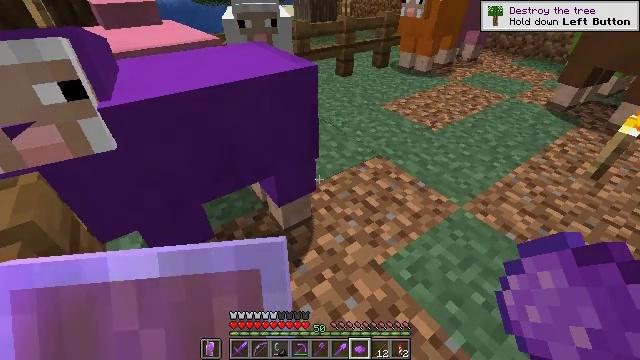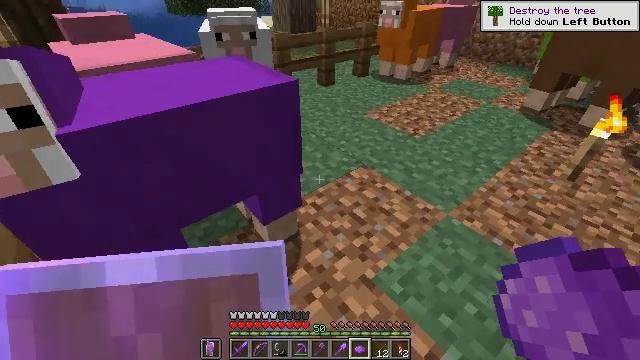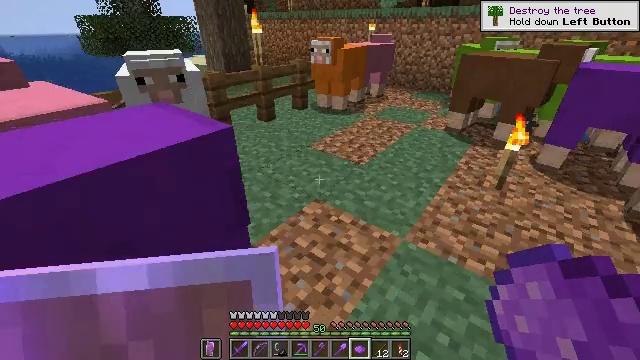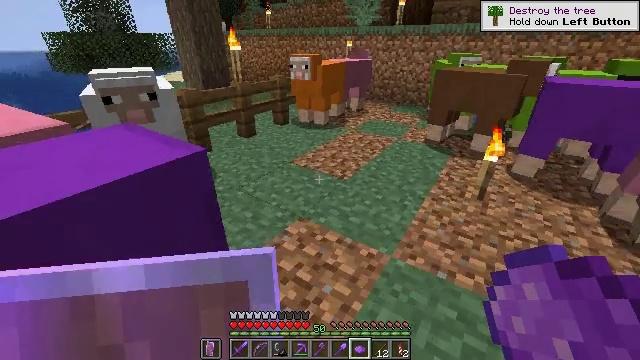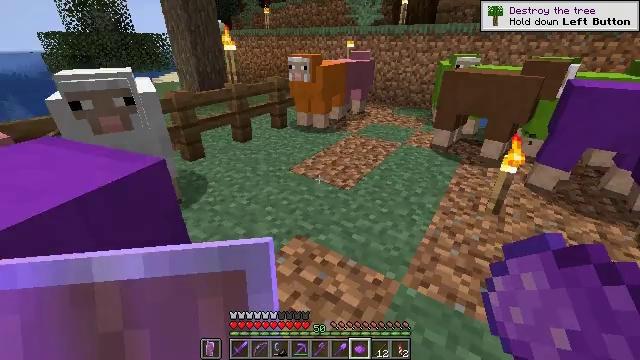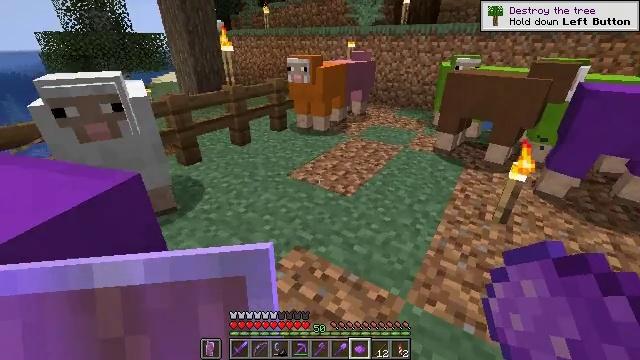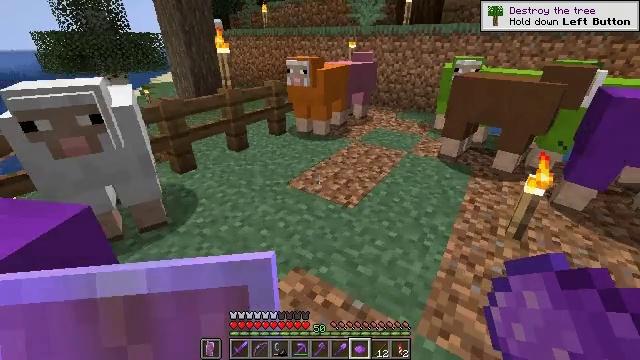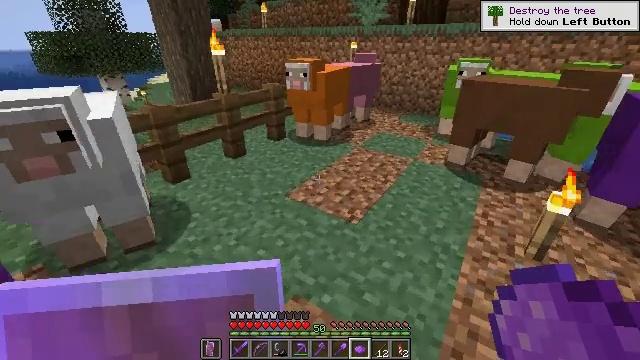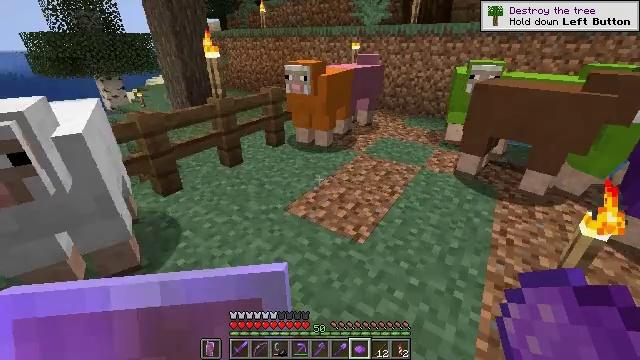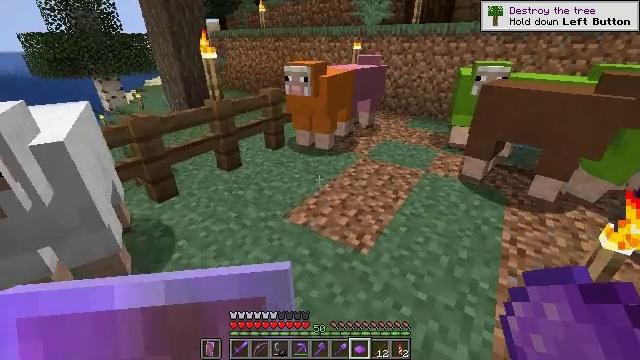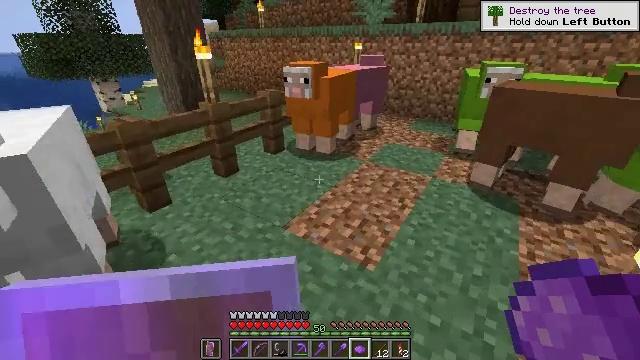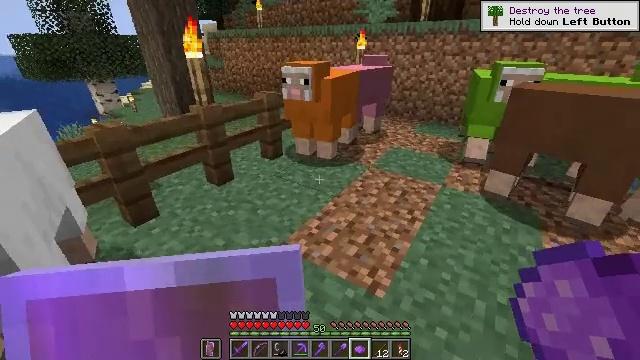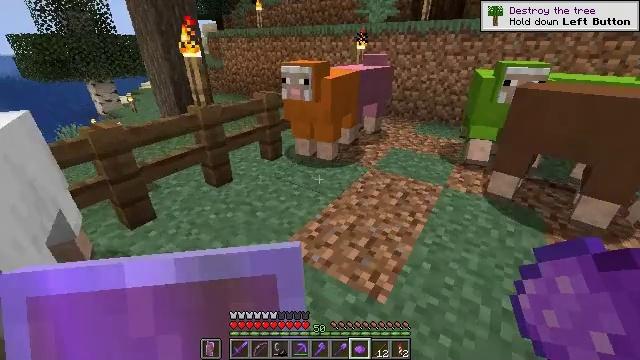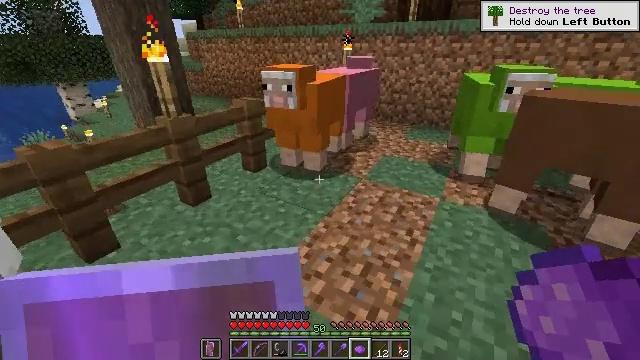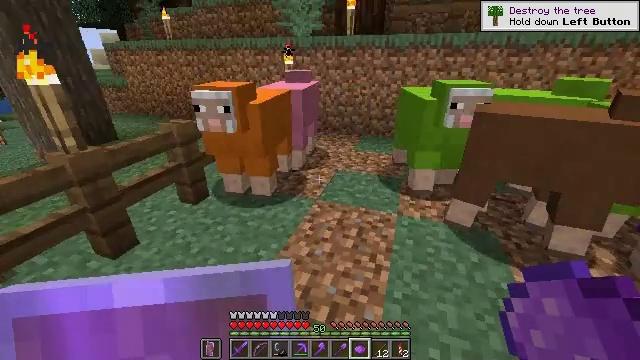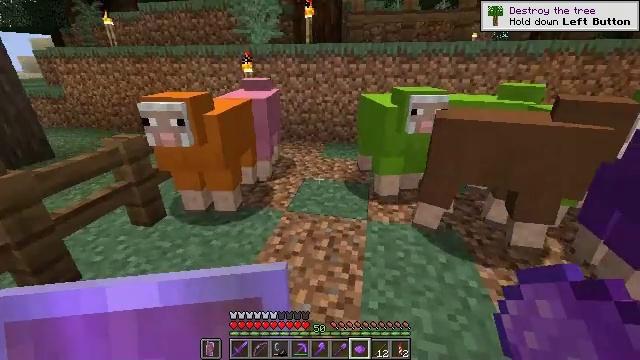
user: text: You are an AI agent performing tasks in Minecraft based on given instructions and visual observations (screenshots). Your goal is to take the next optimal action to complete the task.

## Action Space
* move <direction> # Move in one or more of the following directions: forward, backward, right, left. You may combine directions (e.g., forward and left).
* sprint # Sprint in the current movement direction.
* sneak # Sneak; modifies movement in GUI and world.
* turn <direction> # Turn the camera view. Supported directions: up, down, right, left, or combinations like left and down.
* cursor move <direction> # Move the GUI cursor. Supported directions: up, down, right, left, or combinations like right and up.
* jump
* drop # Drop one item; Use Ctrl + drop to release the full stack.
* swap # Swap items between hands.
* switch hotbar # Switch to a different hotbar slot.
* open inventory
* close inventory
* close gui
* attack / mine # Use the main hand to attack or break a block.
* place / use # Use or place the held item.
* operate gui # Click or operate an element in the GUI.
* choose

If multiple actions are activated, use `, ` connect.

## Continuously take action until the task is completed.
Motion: motion action
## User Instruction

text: Open the crafting table to make a purple banner.
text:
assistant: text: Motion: move forward, turn right and up
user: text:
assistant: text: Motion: move forward, turn right and up
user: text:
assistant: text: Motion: move forward, turn right and up
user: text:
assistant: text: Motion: move forward
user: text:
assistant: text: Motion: move forward
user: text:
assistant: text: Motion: move forward
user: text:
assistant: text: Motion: move forward
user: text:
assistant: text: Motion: move forward
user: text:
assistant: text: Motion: move forward
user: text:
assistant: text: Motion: move forward
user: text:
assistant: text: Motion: move forward
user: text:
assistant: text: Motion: move forward
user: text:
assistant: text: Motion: move forward, turn right
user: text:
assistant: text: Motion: move forward, turn right and up
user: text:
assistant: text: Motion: move forward, turn right and up
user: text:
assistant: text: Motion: move forward, turn right
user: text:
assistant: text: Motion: move forward
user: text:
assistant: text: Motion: turn right and up
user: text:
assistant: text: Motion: turn right and up
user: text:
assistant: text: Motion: turn right and up
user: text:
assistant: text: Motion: turn right
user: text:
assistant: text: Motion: no_op
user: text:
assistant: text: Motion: no_op
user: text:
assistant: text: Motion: no_op
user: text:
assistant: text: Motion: no_op
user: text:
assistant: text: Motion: no_op
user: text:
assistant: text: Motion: no_op
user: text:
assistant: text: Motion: no_op
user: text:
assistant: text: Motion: no_op
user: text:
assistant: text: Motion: no_op